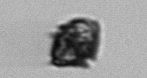
Label: Kryptoperidinium_triquetrum